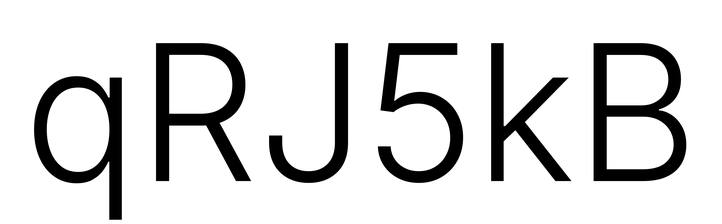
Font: Inter_Light